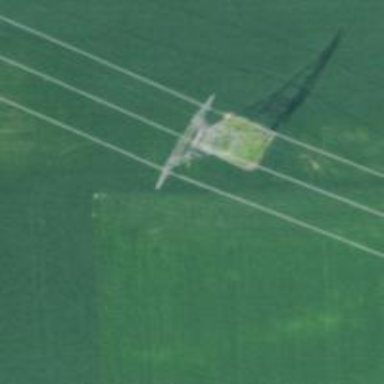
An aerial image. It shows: Lattice structure tower used for power transmission.